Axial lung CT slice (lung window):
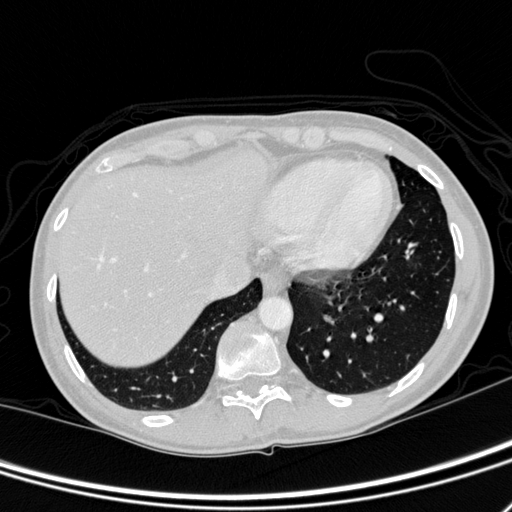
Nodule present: no